Brain MRI, modality: hrT2
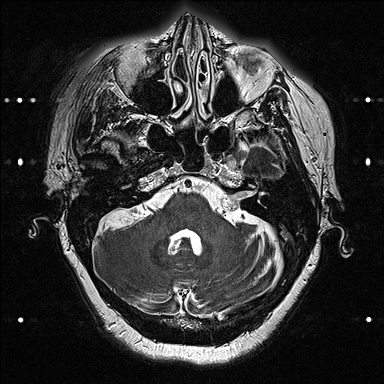